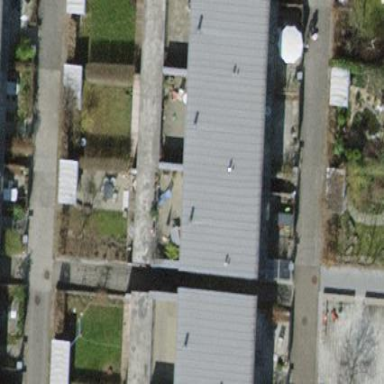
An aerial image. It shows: Terrace building.